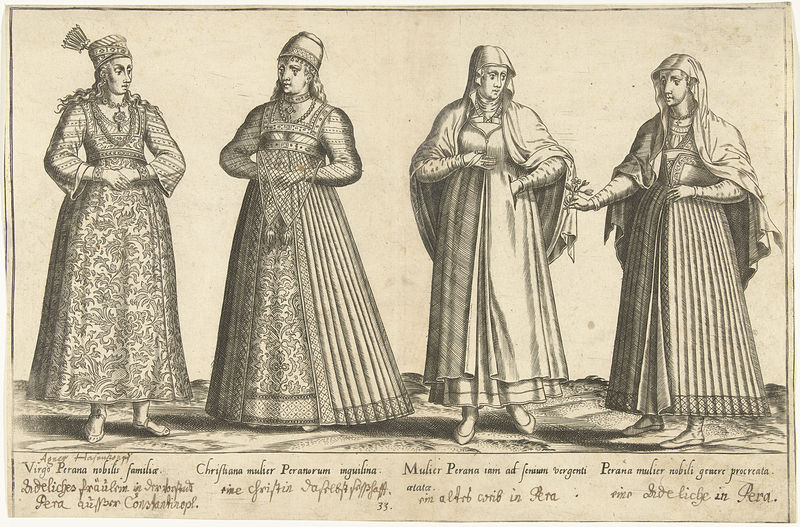
Titel: Kleding van vrouwen uit Constantinopel rond 1580
Künstler: Abraham de Bruyn
Standort: Amsterdam
Institution: Rijksmuseum
Schlagwörter: weiß, frauen, menschen, damen, hut, kleid, männer, schwarz, skizze, zeichnung, muster, kleidung, kostüm, gewänder, personen, renaissance, schuhe, graphik, stich, beschriftung, tracht, mittelalter, trachten, adlige, kupferstich, handschrift, latein, lateinisch, agnes, epigramm, fihur, möde